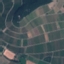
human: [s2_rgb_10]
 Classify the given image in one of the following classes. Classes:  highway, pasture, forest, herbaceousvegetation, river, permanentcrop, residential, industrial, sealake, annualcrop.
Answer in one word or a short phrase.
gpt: PermanentCrop